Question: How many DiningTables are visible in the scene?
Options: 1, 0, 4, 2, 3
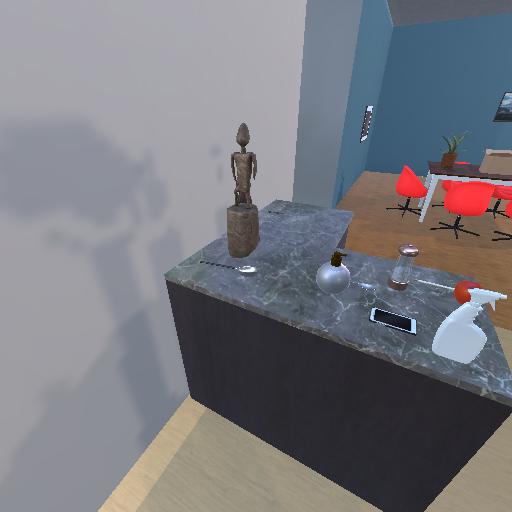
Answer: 1